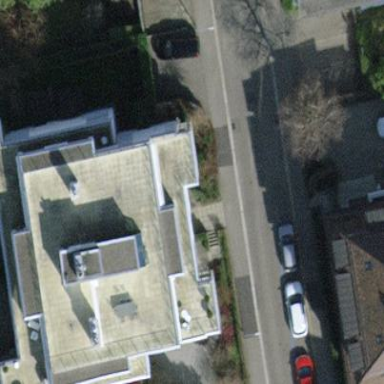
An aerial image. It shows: Flat-roofed apartment building.